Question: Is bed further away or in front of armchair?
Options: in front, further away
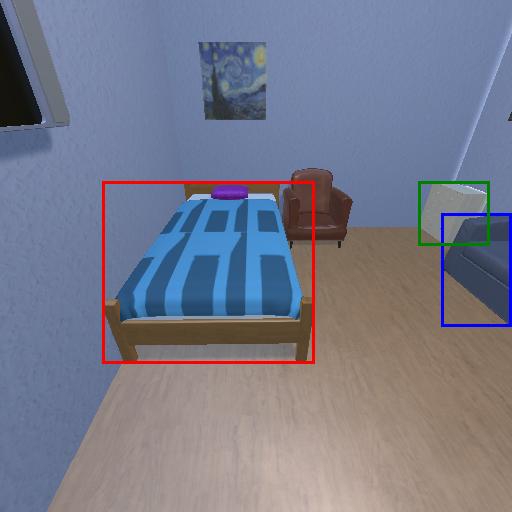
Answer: in front